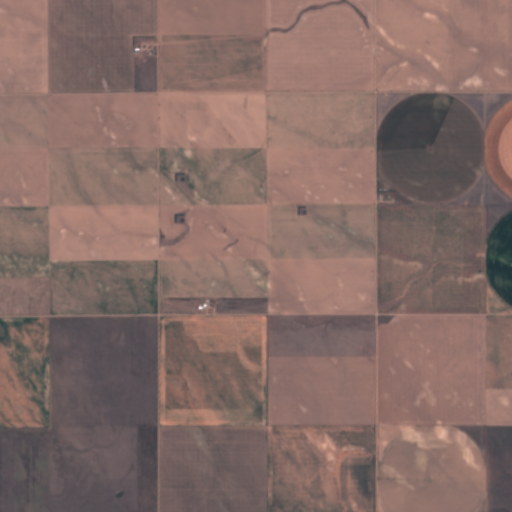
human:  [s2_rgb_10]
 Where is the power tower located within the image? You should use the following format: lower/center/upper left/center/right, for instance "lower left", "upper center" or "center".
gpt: The power tower is located in the right of the image.
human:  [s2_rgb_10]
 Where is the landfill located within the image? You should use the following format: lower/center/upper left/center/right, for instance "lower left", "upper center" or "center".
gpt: There is no landfill in the image.